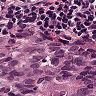
Metastatic tissue present: yes